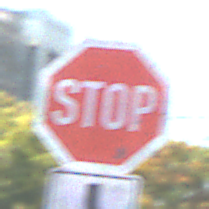
Verkehrszeichen: Stop
Zusatzzeichen unten: VerlaufVorfahrtsstrasse10
Umgebung: Outdoor, Urban
Tageszeit: Midday
Wetter: Clear
Licht: Natural
Jahreszeit: NotSpecified
Kontrast: HighContrast